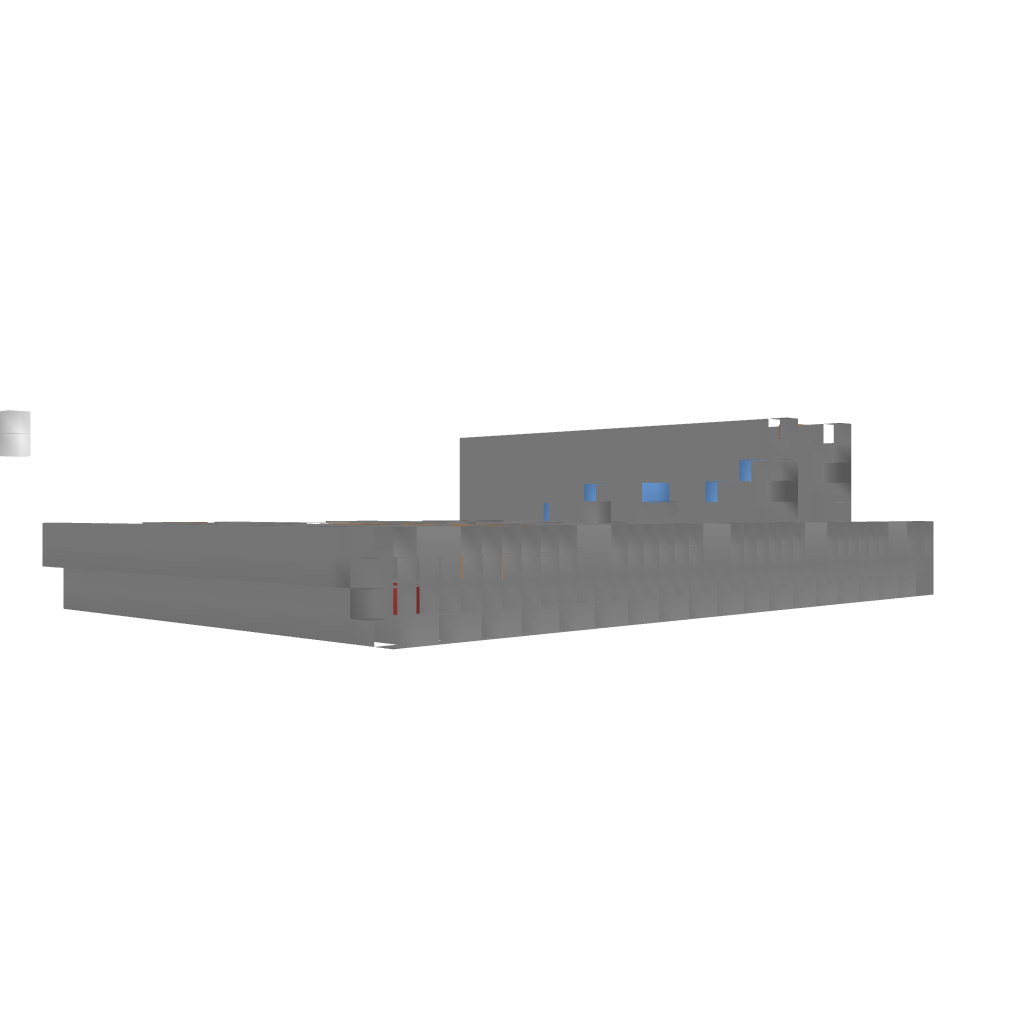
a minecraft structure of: LavaGod bad low quality